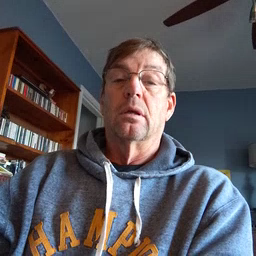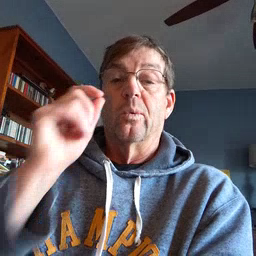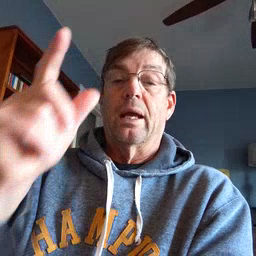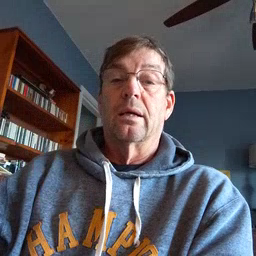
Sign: wake